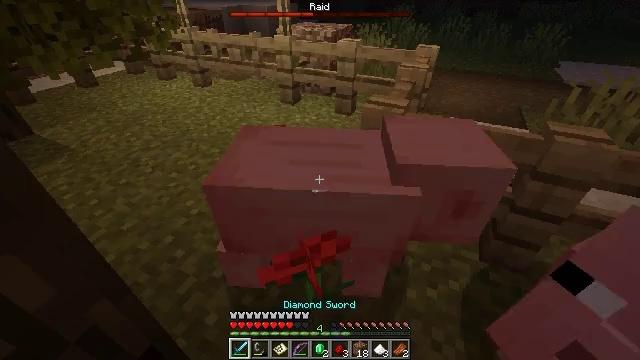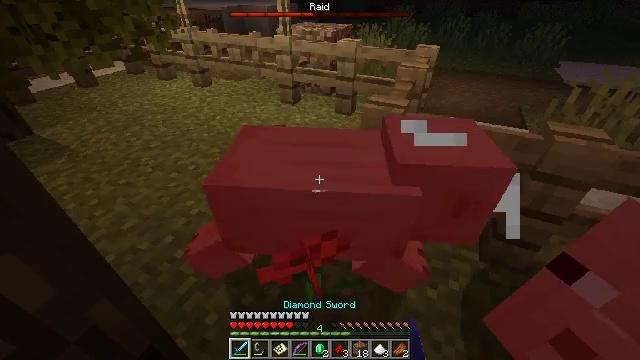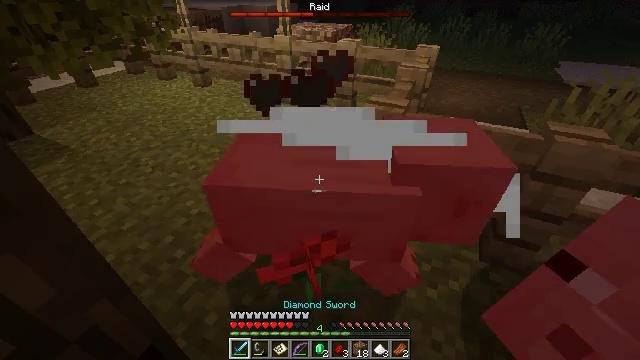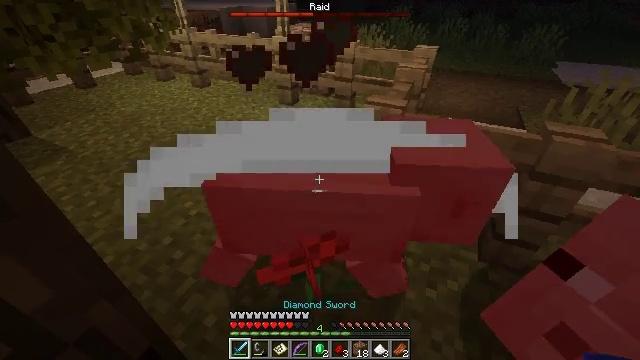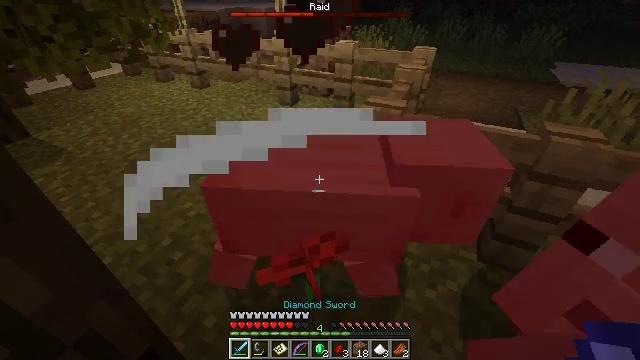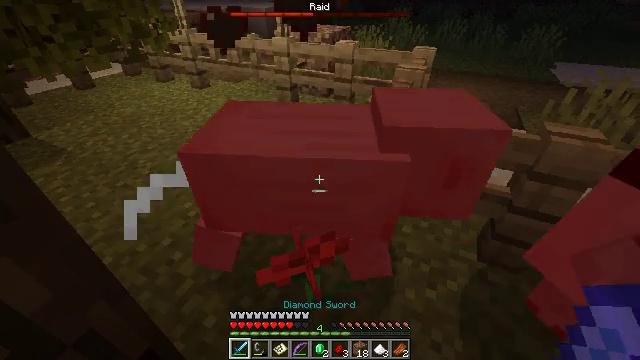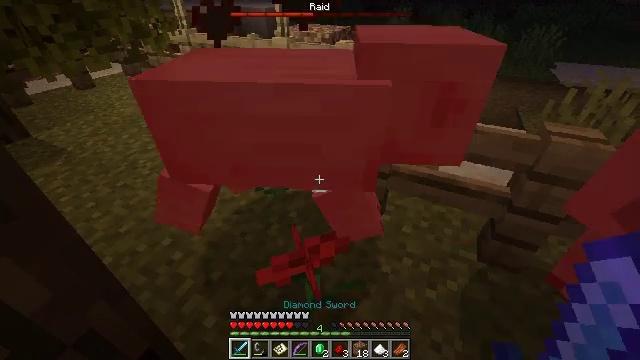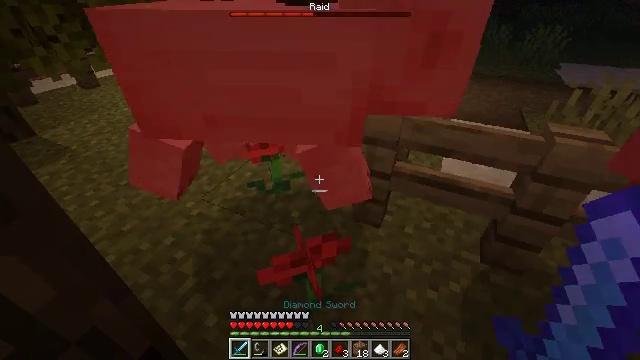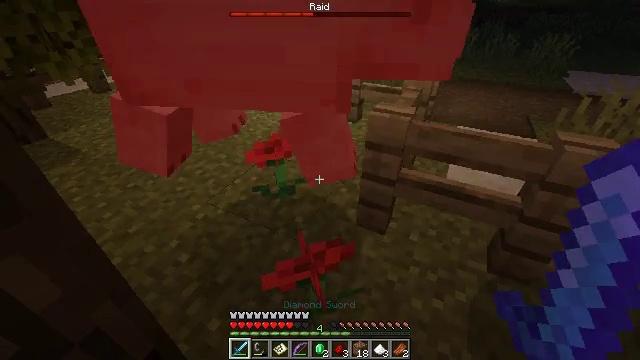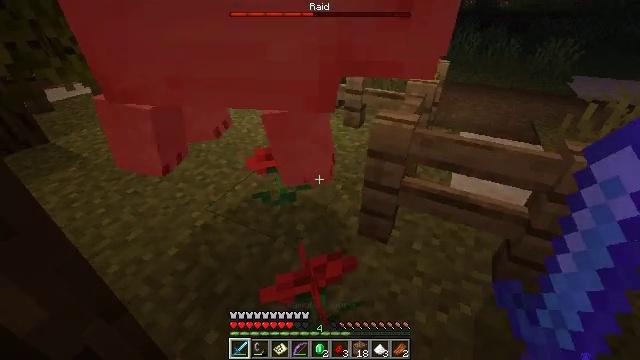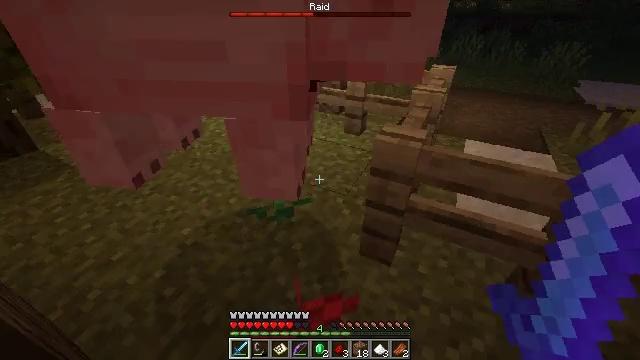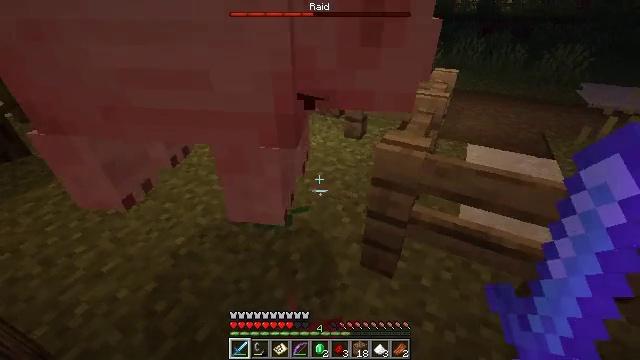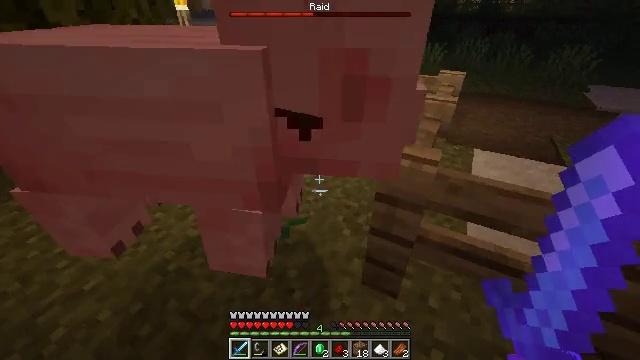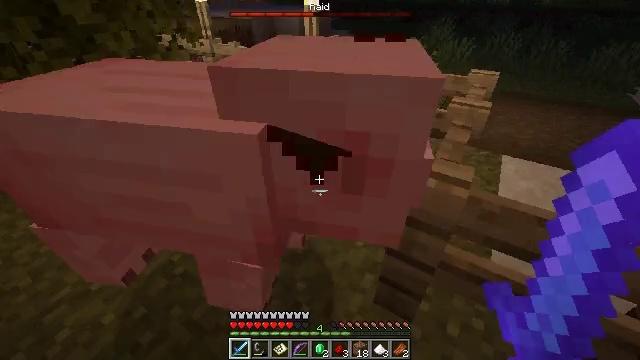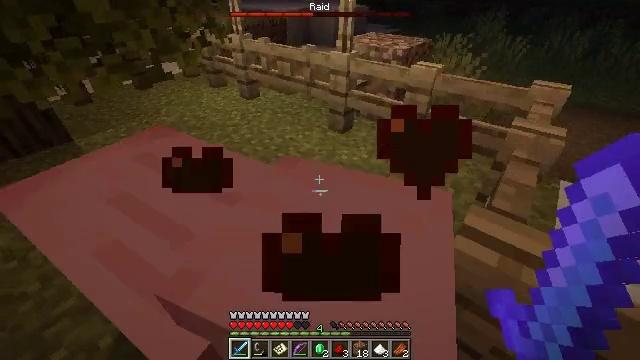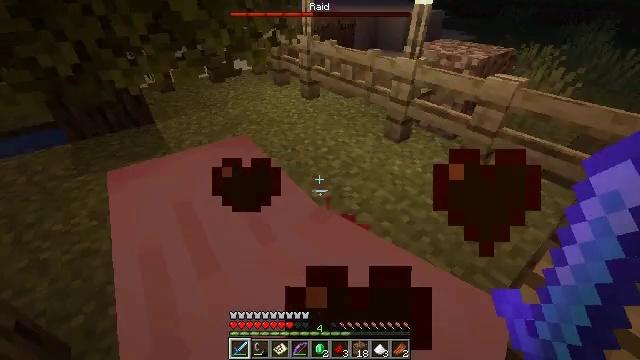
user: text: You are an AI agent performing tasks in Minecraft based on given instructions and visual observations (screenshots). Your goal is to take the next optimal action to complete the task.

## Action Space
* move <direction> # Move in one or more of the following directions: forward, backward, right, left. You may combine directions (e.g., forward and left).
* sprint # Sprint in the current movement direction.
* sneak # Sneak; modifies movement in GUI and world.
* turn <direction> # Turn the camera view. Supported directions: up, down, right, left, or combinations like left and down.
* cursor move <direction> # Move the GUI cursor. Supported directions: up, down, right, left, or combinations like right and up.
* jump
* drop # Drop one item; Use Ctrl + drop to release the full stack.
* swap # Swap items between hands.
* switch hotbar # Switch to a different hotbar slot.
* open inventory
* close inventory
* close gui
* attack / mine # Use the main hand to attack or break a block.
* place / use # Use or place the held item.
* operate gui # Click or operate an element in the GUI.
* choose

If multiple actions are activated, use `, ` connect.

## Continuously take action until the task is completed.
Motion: motion action
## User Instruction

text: Kill mobs.
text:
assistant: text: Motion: no_op
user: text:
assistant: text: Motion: no_op
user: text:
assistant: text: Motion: no_op
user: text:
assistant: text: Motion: no_op
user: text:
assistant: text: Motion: no_op
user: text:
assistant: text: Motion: no_op
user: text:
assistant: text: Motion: no_op
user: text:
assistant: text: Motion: turn left and up
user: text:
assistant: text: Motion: move forward
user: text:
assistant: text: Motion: move forward
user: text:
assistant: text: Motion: move forward
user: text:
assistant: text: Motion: move forward
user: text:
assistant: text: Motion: move forward, turn left and down
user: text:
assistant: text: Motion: turn left and down
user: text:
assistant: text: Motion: turn left
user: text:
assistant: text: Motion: turn left and down
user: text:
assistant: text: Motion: turn left and down
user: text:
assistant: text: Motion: turn left
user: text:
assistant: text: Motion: attack / mine
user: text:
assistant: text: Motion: attack / mine
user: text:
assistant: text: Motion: attack / mine
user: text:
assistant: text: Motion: no_op
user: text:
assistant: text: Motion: no_op
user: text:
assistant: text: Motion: no_op